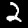
Digit: 2